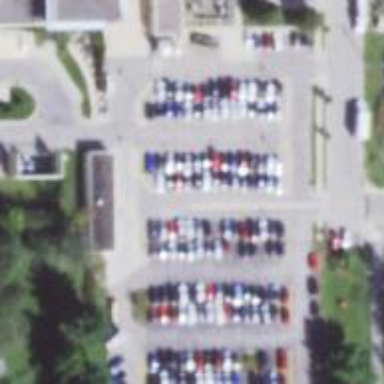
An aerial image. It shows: Asphalt driveway for service vehicles.